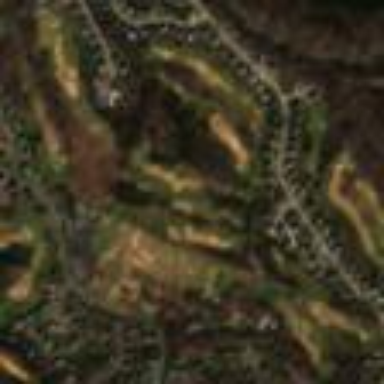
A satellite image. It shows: Golf course.